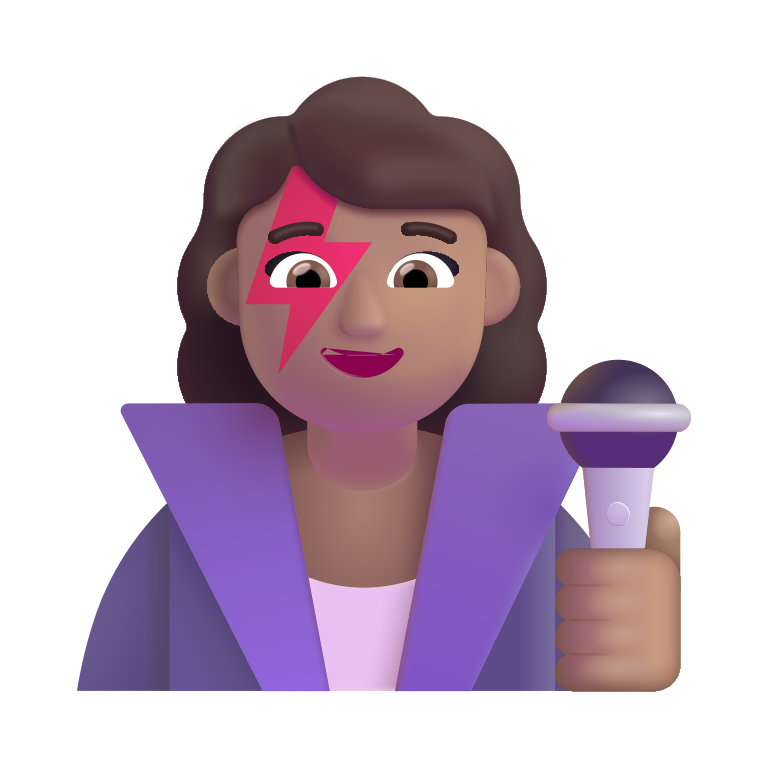
woman singer color